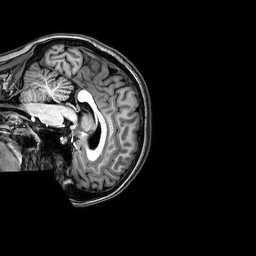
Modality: T1w
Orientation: sagittal
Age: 24
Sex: female